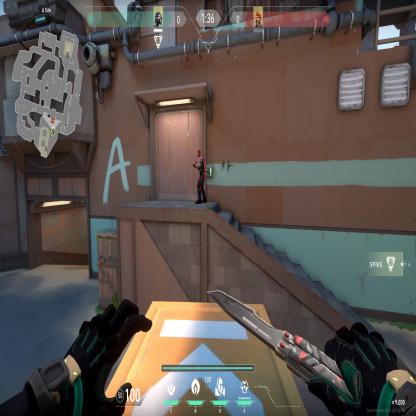
Label: enemy